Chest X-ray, AP view. Patient: 30 years old, sex F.
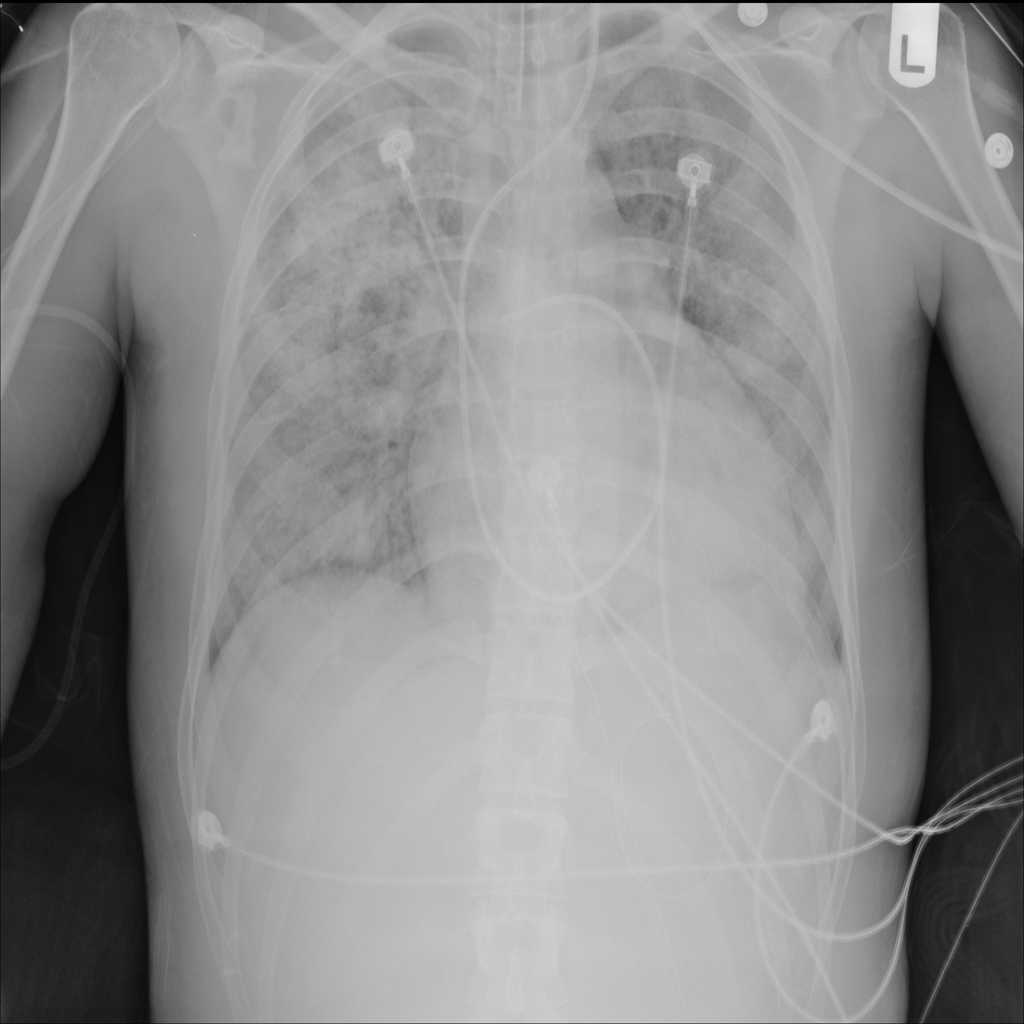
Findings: Infiltration